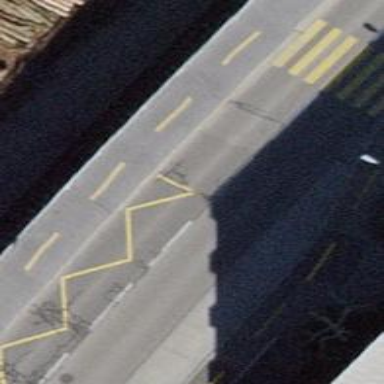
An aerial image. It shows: Bus stop with designated stop position for public transport.